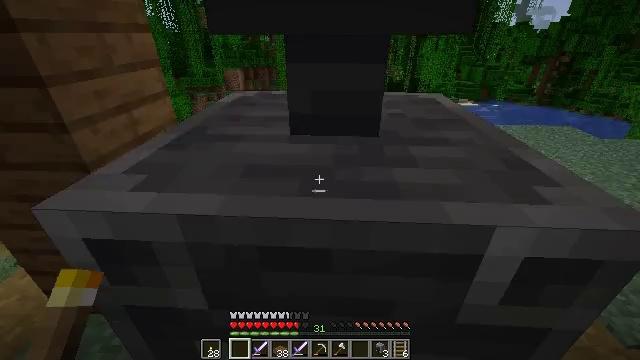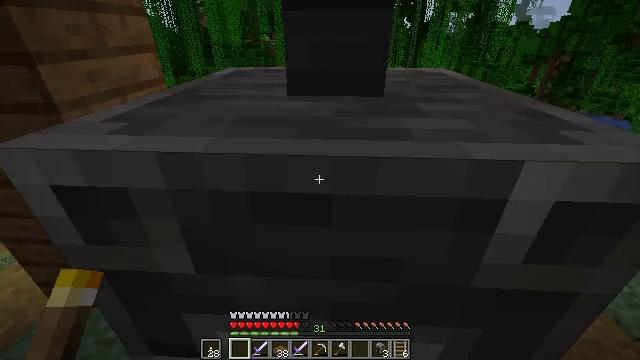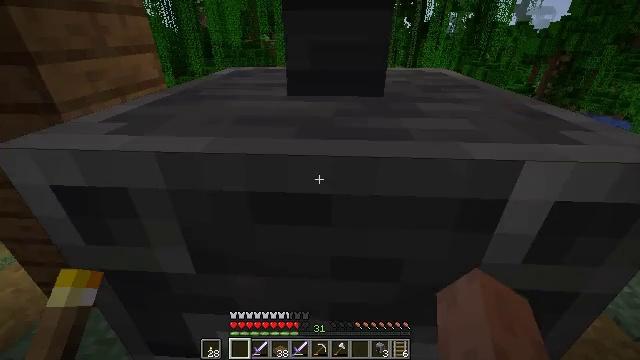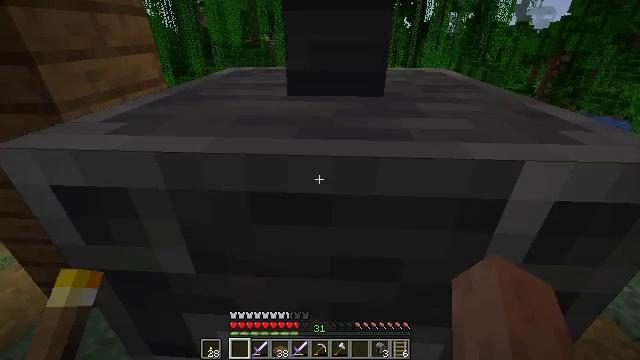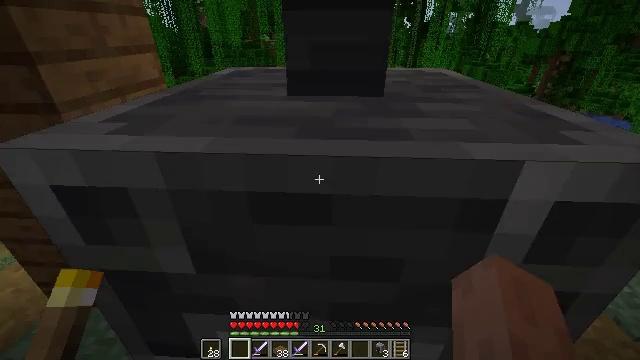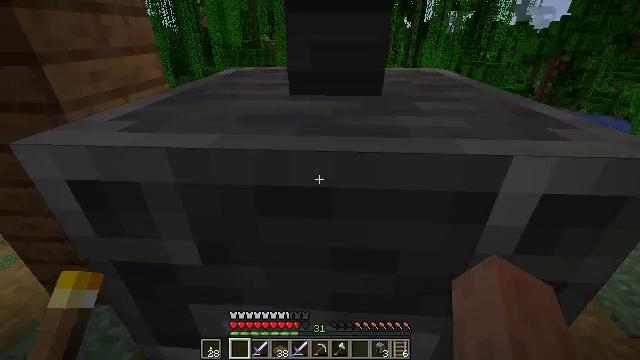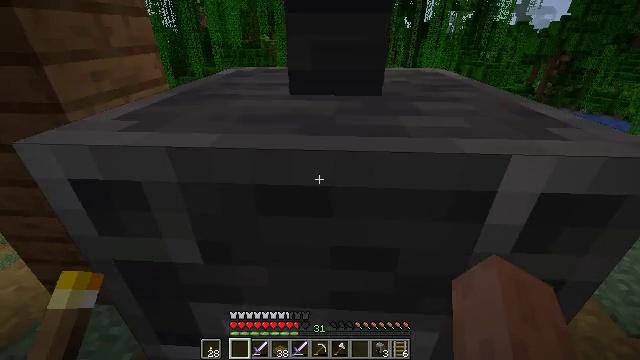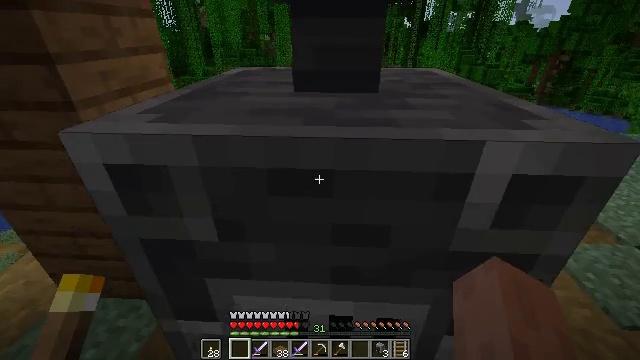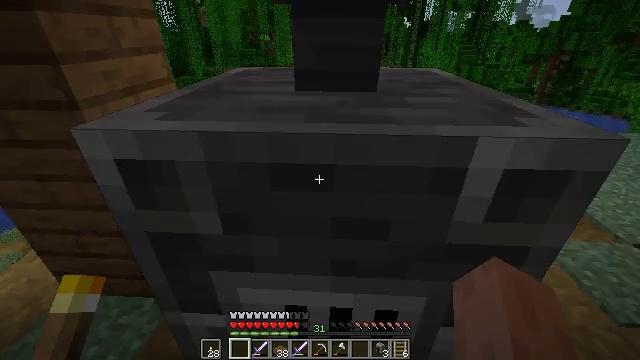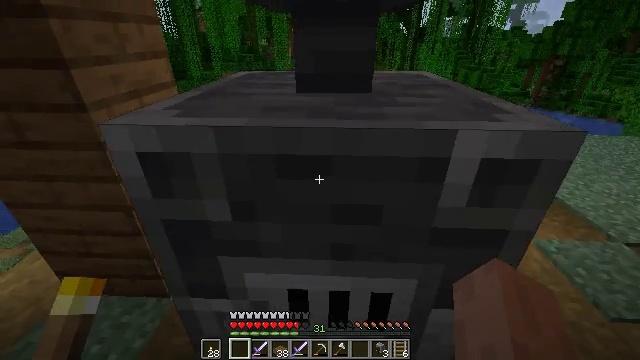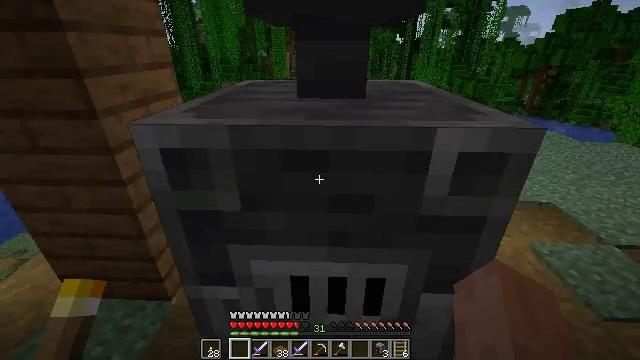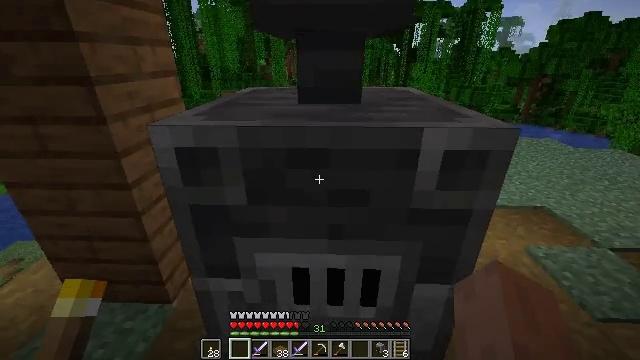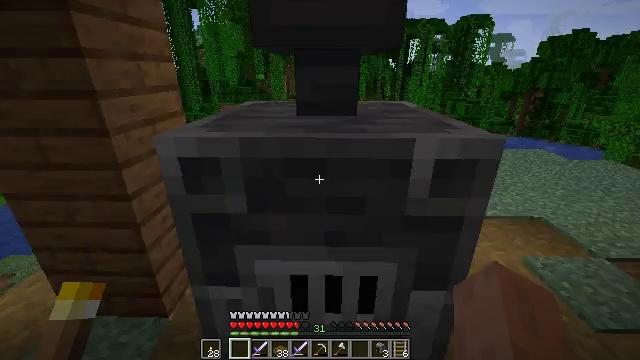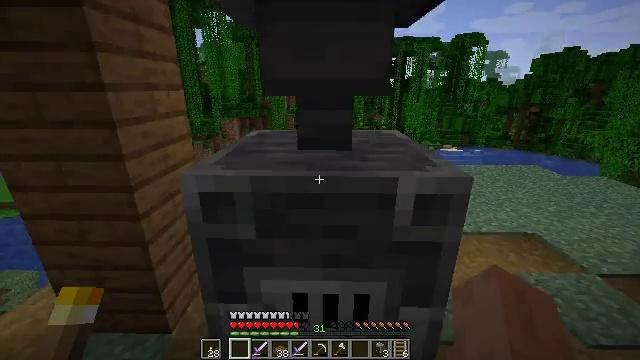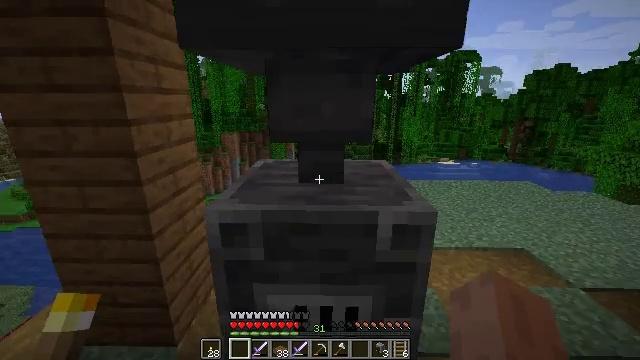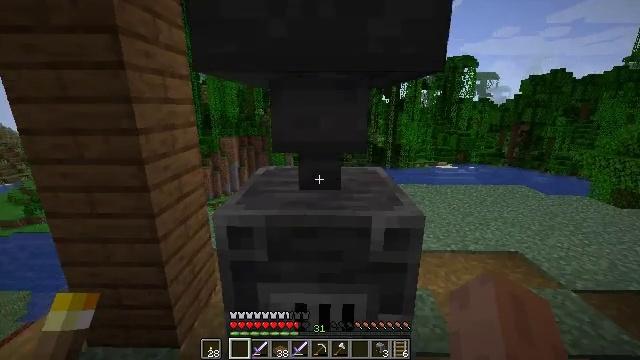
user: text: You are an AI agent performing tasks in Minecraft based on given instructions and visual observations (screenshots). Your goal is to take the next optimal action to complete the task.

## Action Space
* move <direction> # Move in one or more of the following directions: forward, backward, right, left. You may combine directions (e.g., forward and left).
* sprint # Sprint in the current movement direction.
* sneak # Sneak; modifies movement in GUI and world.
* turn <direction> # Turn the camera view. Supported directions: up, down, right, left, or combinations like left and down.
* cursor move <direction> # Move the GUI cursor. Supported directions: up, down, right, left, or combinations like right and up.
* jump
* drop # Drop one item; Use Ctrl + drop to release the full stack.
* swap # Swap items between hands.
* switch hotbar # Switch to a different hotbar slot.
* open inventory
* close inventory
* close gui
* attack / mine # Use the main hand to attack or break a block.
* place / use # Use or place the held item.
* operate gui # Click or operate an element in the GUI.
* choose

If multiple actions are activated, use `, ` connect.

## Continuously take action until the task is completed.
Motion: motion action
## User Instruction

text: Harvest bamboo from the farm.
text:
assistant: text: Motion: sneak
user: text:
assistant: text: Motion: sneak
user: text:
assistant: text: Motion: sneak
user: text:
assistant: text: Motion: sneak
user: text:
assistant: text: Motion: move back, sneak
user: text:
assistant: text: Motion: move back, sneak
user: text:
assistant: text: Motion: move back, sneak
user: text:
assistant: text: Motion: move back, sneak
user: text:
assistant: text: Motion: move back, sneak
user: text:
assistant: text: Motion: move back, sneak, turn up
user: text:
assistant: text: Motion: move back, sneak, turn up
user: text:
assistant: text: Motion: move back, turn up
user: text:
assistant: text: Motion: move back, turn up
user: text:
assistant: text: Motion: move back, turn up
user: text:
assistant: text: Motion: no_op
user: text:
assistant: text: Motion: turn up
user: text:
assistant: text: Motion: turn up
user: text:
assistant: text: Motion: no_op
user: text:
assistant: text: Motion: turn up
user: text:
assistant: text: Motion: turn up
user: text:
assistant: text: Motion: turn up
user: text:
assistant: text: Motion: turn up
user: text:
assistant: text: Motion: turn up
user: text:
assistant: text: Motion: turn up
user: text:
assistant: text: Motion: turn up
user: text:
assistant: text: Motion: turn up
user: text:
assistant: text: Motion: no_op
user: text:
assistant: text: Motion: turn up
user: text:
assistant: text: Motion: turn up
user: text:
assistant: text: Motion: turn up